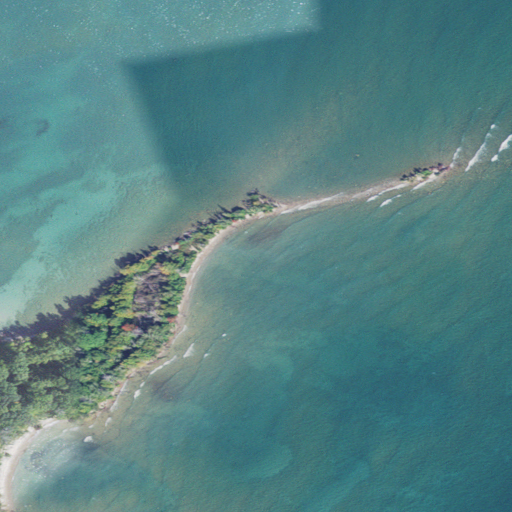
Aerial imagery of cape in Michigan named South Point containing open water, woody wetlands, and barren land